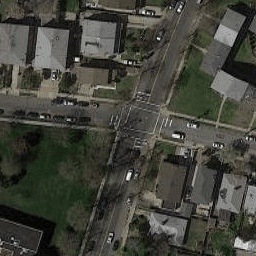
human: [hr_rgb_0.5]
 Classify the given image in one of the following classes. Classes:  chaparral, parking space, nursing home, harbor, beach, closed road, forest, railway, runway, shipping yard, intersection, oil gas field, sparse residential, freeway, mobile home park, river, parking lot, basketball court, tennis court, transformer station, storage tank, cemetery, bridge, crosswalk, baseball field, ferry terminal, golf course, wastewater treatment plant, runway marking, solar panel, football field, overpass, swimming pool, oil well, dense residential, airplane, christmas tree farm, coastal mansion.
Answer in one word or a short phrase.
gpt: intersection